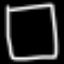
Label: square